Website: bh-photo
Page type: account-selection
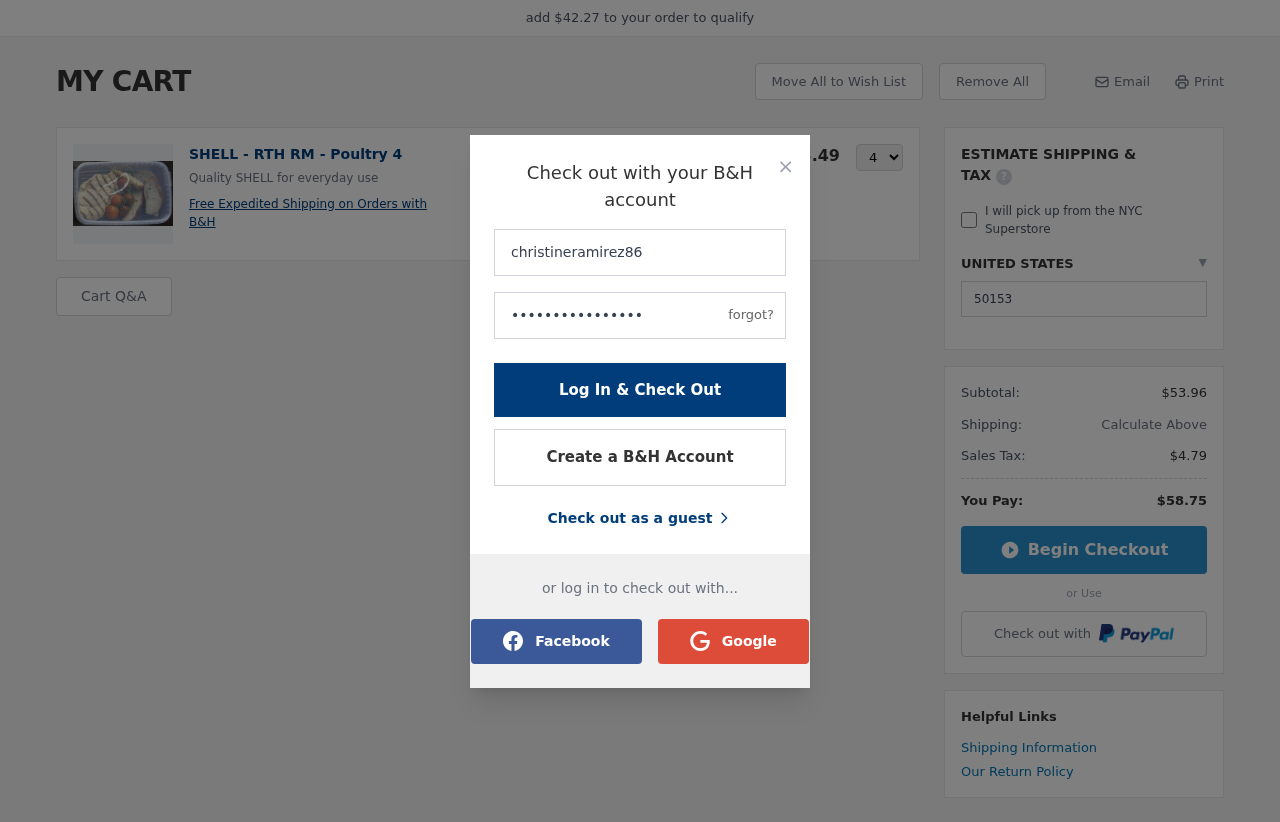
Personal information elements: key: PII_COUNTRY
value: UNITED STATES
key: PII_LOGIN_USERNAME
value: christineramirez86
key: PII_POSTCODE
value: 50153
Product elements: key: PRODUCT1_DESC
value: Quality SHELL for everyday use
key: PRODUCT1_NAME
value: SHELL - RTH RM - Poultry 4
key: PRODUCT1_PRICE
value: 13.49
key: PRODUCT1_QUANTITY
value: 4
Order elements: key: ORDER_SUBTOTAL
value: $53.96
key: ORDER_TAX
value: $4.79
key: ORDER_TOTAL
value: $58.75
Other elements: key: AMOUNT_TO_QUALIFY
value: $42.27